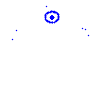
Particle: kaon